Brain MRI, t1w sequence, axial 2D slice.
Patient: age 50, sex F, weight 78 kg, height 1.78 m
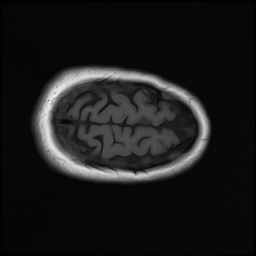